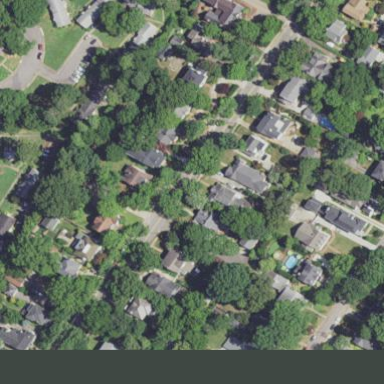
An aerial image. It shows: Residential neighbourhood.